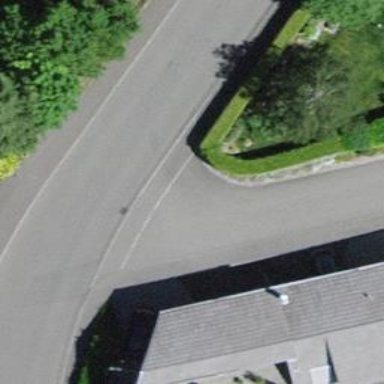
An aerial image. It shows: Unmarked road crossing.